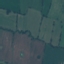
Land use / land cover class: Pasture